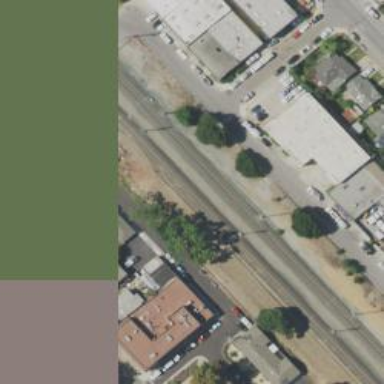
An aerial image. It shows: Siding service.